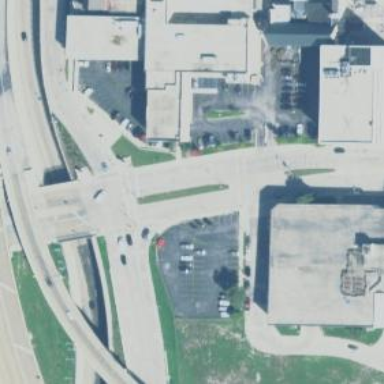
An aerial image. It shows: Tertiary road with separate sidewalk.